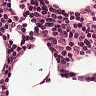
Metastatic tissue present: no